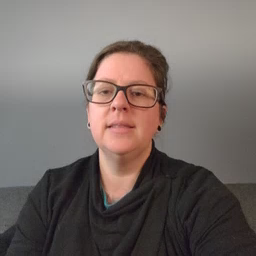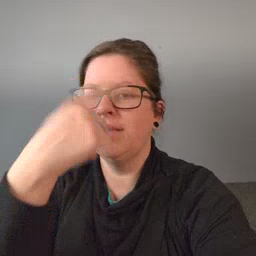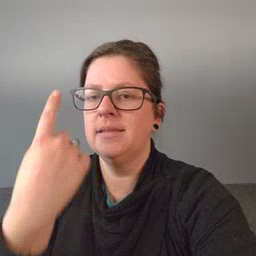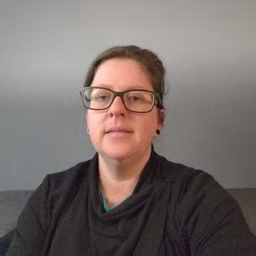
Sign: face